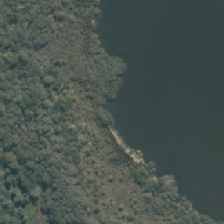
Land cover: deciduous_hardwood